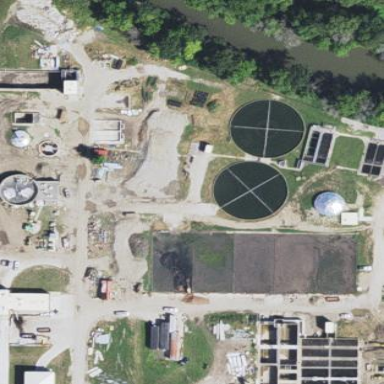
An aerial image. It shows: Wastewater plant.